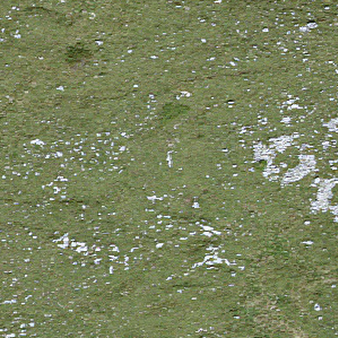
Label: other